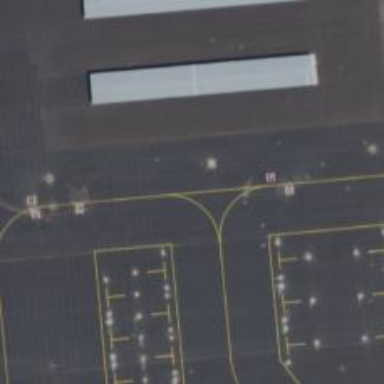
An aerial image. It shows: Image of taxiway at airport.